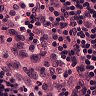
Metastatic tissue present: no